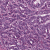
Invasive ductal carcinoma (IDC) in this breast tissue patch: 1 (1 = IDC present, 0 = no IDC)